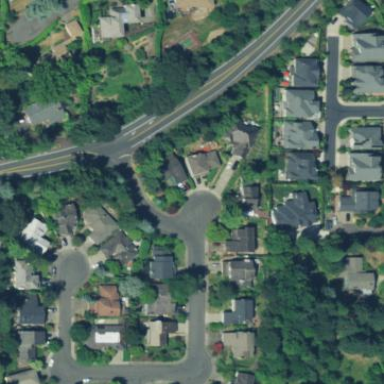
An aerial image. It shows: Residential area consisting of single-family homes.